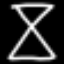
Label: hourglass